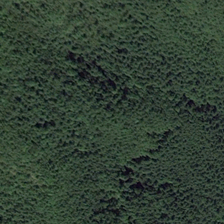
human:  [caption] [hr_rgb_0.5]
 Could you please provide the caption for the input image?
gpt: many green trees form a piece of green forest .

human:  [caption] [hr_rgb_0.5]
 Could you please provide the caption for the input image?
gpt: many green trees form a piece of green forest .

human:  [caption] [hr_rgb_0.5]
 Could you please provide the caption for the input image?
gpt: many green trees form a piece of green forest .

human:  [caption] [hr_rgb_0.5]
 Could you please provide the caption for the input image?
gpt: many green trees form a piece of green forest .

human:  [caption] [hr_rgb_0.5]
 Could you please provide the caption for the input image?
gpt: many green trees form a piece of green forest .